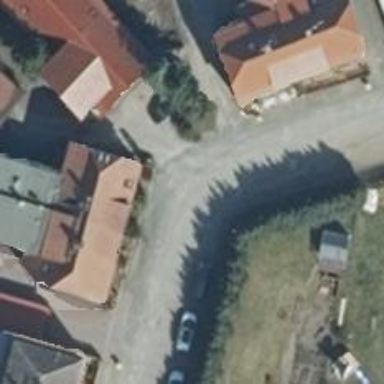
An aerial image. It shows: Residential road with asphalt surface.